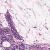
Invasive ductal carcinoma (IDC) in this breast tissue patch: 0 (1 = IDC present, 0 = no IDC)